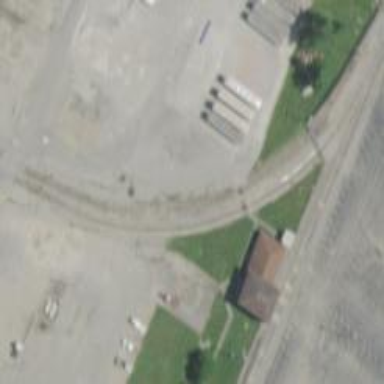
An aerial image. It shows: Rail spur service.